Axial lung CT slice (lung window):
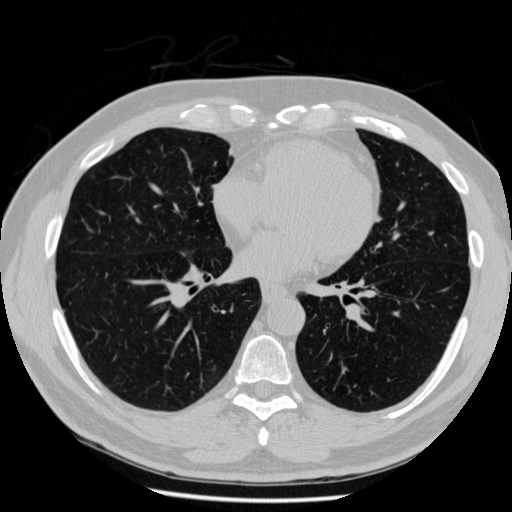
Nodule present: no